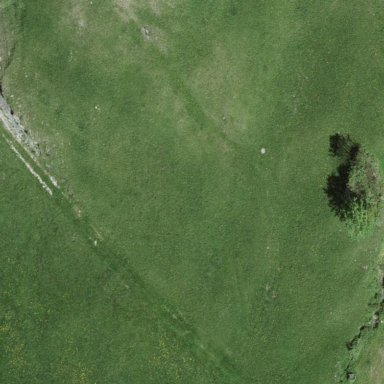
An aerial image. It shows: Beautiful meadow.